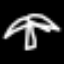
Label: palm tree